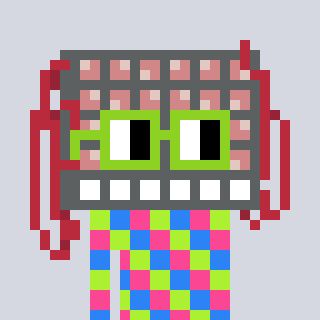
a pixel art character with square light green glasses, a turing-shaped head and a darkbrown-colored body on a cool background